Question: Data: <URL>
Code:
'''
palette = brewer.pal(11,"RdYlGn") # ColorBrewewr.org spectral palette, 11 colors
ggmap_byscen = ggplot(wmap_byscen.df[wmap_byscen.df$variable !=c("AVG") &
wmap_byscen.df$ID_1 !=c("0"),], aes(x=long, y=lat, group=group))
ggmap_byscen = ggmap_byscen + geom_polygon(aes(fill=value)) + facet_wrap(~ variable)
ggmap_byscen = ggmap_byscen + geom_path(colour="grey50", size=.1)
ggmap_byscen = ggmap_byscen + geom_text(aes(x=c.long, y=c.lat, label=ID_1),size=5)
ggmap_byscen = ggmap_byscen + scale_fill_gradientn(name="% Change",colours=palette)
ggmap_byscen = ggmap_byscen + coord_fixed(xlim = longlimits, ylim = latlimits)
ggmap_byscen = ggmap_byscen + scale_y_continuous(breaks=seq(-60,90,30), labels=c("60oS","30oS","0o","30oN","60oN","90oN"))
ggmap_byscen = ggmap_byscen + scale_x_continuous(breaks=seq(-180,180,45), labels=c("180oW","135oW","90oW","45oW","0o","45oE","90oE","135oE","180oE"))
ggmap_byscen = ggmap_byscen + labs(x="",y="",title="Average yield impacts across all crops across
by climate scenarios (% change)")
ggmap_byscen = ggmap_byscen + theme(plot.title=element_text(size=rel(2), hjust=0.5, vjust=1.5, face="bold"),
legend.text=element_text(size=17),
legend.position="left",legend.text=element_text(size=rel(1.3)),
legend.title=element_text(size=rel(1.4), hjust=0.5, vjust=1),
panel.background = element_rect(fill = "white", colour = "gray95"),
strip.text = element_text(size=18),
axis.text.x = element_text(size=16),
axis.text.y = element_text(size=16))
ggmap_byscen
'''
Result:
Question: I am looking to add an additional legend defined by the column "label" in the dataframe to identify the region on the map. Preferably, I'd like the legend to be below the faceted map. I have seen examples where one can add a table entry as a separate plot and then merge the two. I could not figure out how to make it for my case.
Any help would be great, thanks.
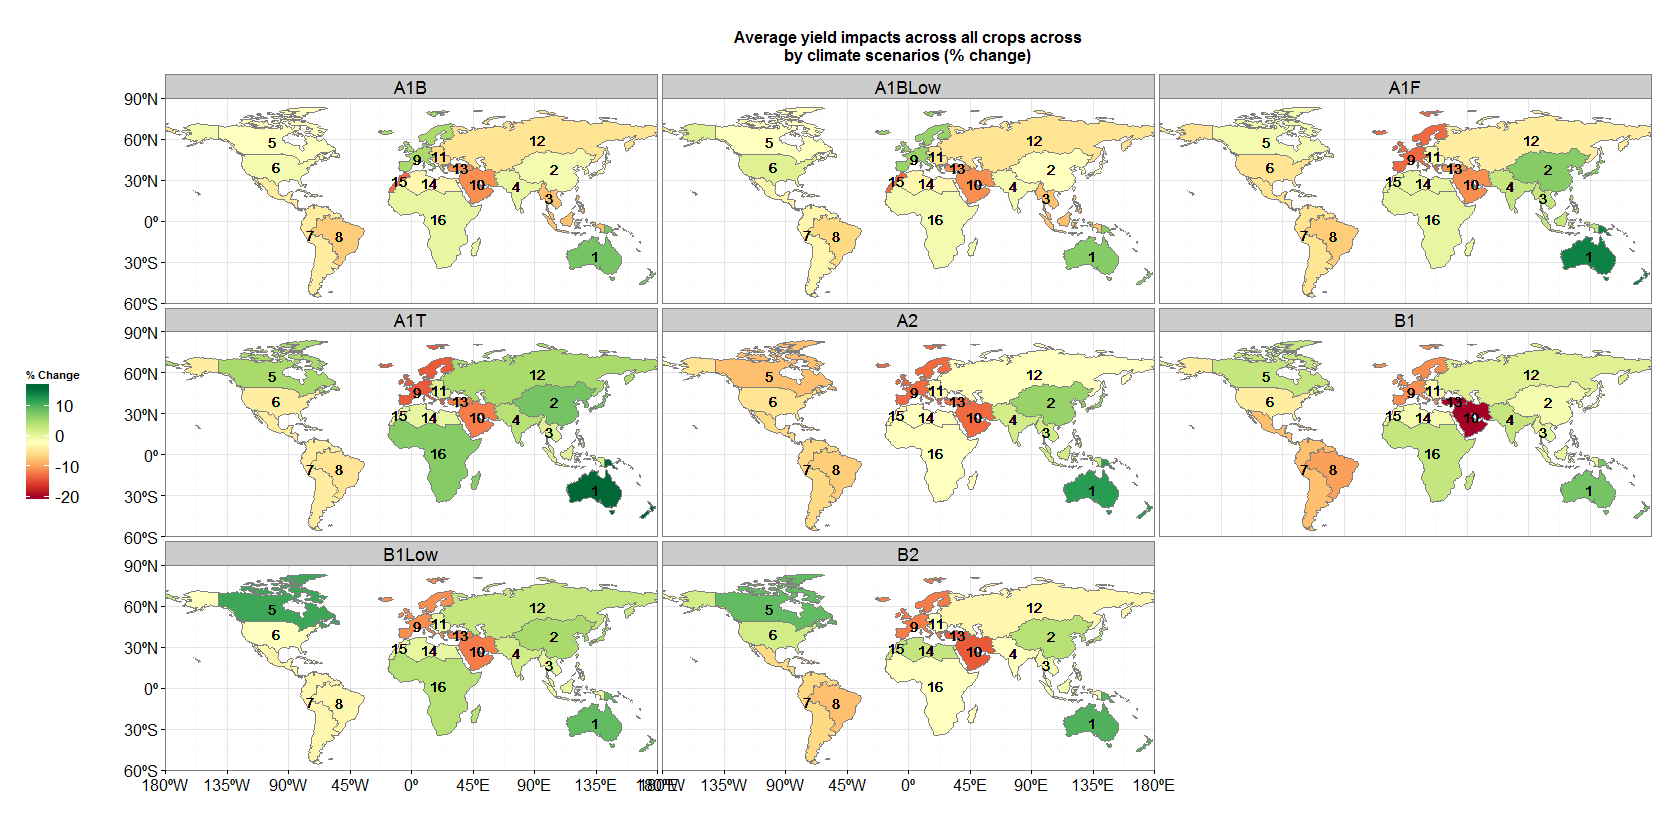
Answer: As @jlhoward mentioned, 'longlimits' and 'latlimits' are not defined. I, therefore, decided to leave 'coord_fixed(xlim = longlimits, ylim = latlimits)' part from this answer. My workaround works, but I am sure there are better ways to work on this. The challenge was to create another legend in a way it can present the data well. If you use 'colour' in 'geom_text', you can create another legend, but you end up seeing the alphabet, a in the grey boxes in the legend. So, I decided to use 'geom_point' with 'alpha = 0' as well as 'colour' in 'aes'. In this way, you have a new legend with ID names, but you do not see any points on the maps. Then, I used 'annotate' to assign the numbers on the maps. Thanks to @jlhoward, I created a small data frame which is necessary for 'annotate()'. If you use the original data frame, R tries to write the texts 4000 times or so. In the theme part, I added 'legend.key = element_rect(fill = NA)' in order to remove grey squares in the legend. I made the height and width of the figure pretty small so that I could post it here. So it does not look that great. But if you specify large numbers, the figure will look better.
'''
library(dplyr)
library(ggplot2)
wmap_byscen.df <- read.csv("mydata.csv", header = T)
mydf <- wmap_byscen.df[wmap_byscen.df$variable != c("AVG") &
wmap_byscen.df$ID_1 != c("0"),]
### This is for annotate()
mydf2 <- select(mydf, c.long, c.lat, ID_1, ID_name) %>%
distinct()
### Color setting
palette = brewer.pal(11,"RdYlGn")
ggplot(mydf, aes(x = long, y = lat, group = group)) +
geom_polygon(aes(fill = value)) +
facet_wrap(~ variable) +
geom_path(colour = "grey50", size = .1) +
geom_point(aes(x = c.long, y = c.lat, color=factor(ID_name, levels=unique(ID_name)), label = ID_1), size = 1, alpha = 0) +
annotate("text", x = mydf2$c.long, y = mydf2$c.lat, label = mydf2$ID_1) +
scale_fill_gradientn(name = "% Change",colours = palette) +
scale_color_discrete(name = "Regions") +
#coord_fixed(xlim = longlimits, ylim = latlimits) +
scale_y_continuous(breaks = seq(-60,90,30), labels = c("60oS","30oS","0o","30oN","60oN","90oN")) +
scale_x_continuous(breaks = seq(-180,180,45), labels = c("180oW","135oW","90oW","45oW","0o","45oE","90oE","135oE","180oE")) +
labs(x = "",y = "",title = "Average yield impacts across all crops across
by climate scenarios (% change)") +
theme(plot.title = element_text(size = rel(2), hjust = 0.5, vjust = 1.5, face = "bold"),
legend.text = element_text(size = 8),
legend.position = "bottom",
legend.text = element_text(size = rel(1.3)),
legend.title = element_text(size = rel(1.4), hjust = 0.5, vjust = 1),
panel.background = element_rect(fill = "white", colour = "gray95"),
strip.text = element_text(size = 18),
axis.text.x = element_text(size = 16),
axis.text.y = element_text(size = 16),
legend.key = element_rect(fill = NA)) +
guides(col = guide_legend(nrow = 3, byrow = TRUE))
'''